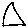
Label: triangle